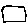
Label: square